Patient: sex F, age 36
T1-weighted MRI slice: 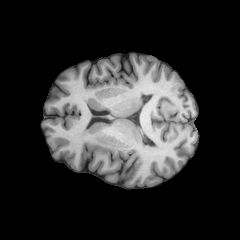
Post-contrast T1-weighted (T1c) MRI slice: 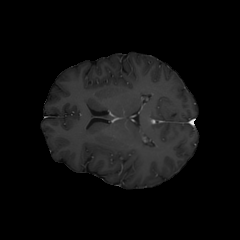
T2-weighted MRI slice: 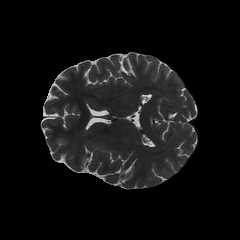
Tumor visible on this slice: no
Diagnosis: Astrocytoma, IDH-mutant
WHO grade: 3